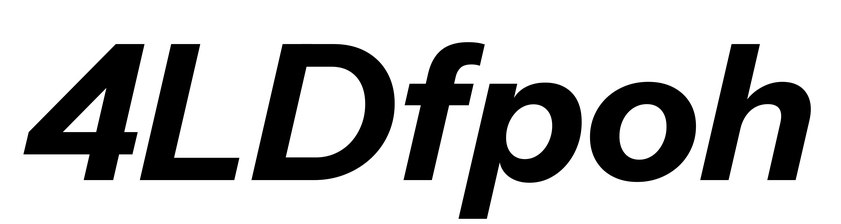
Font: InstrumentSans-Italic_Bold_Italic